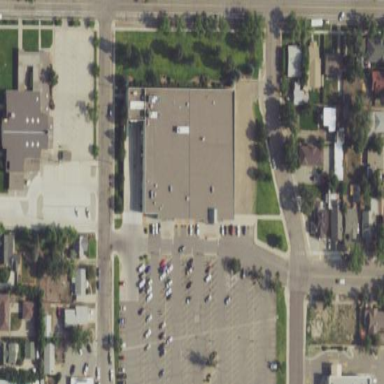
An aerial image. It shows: Supermarket located in building.